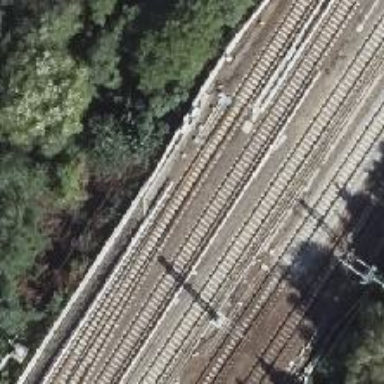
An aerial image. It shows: Railway signal.